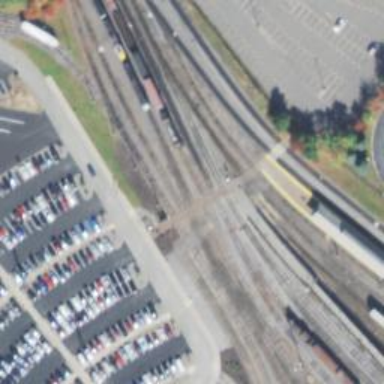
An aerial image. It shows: Railway crossing.